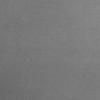
Label: dusty